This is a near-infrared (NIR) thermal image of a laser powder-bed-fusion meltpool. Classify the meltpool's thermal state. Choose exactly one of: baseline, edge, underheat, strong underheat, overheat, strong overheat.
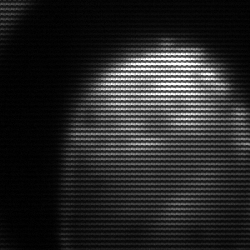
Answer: edge